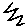
Label: zigzag